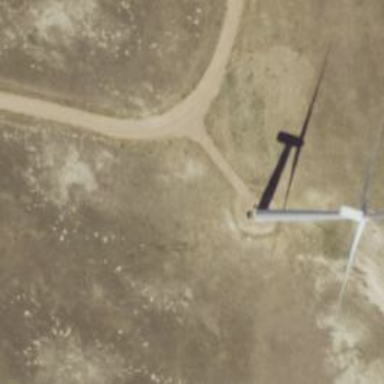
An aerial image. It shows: Wind generator with horizontal axis. The generator is wind turbine.